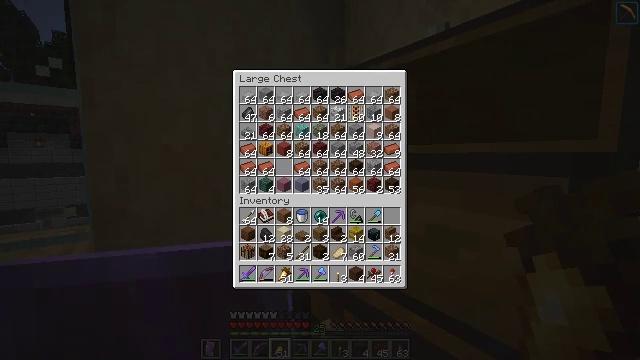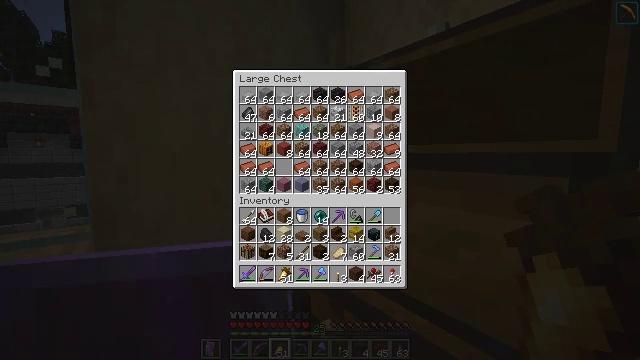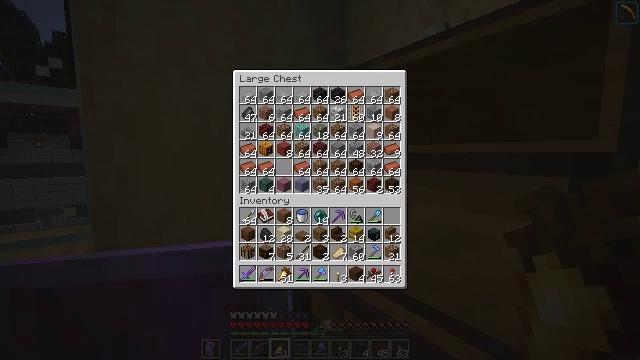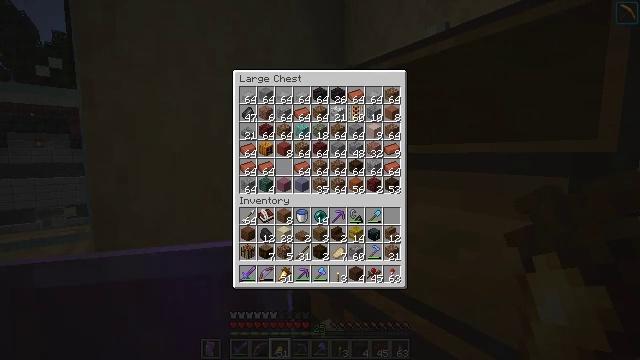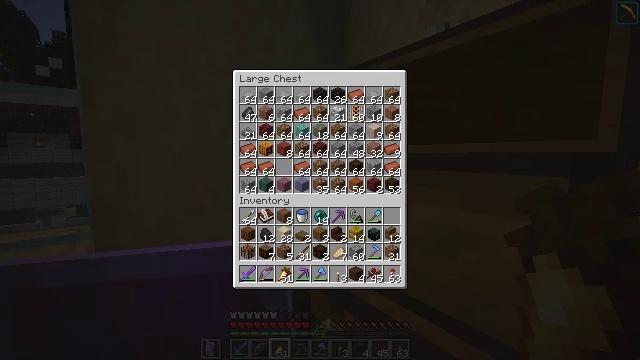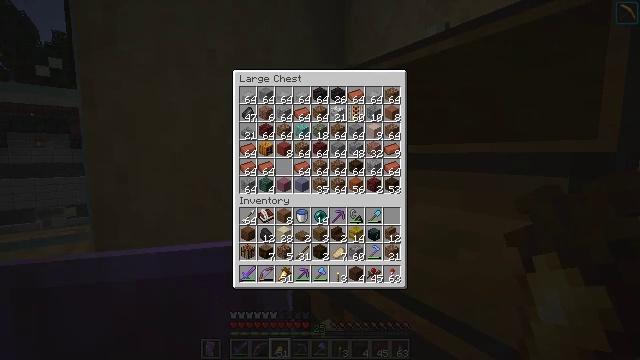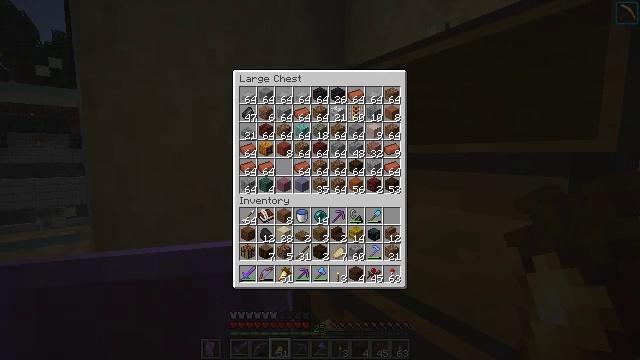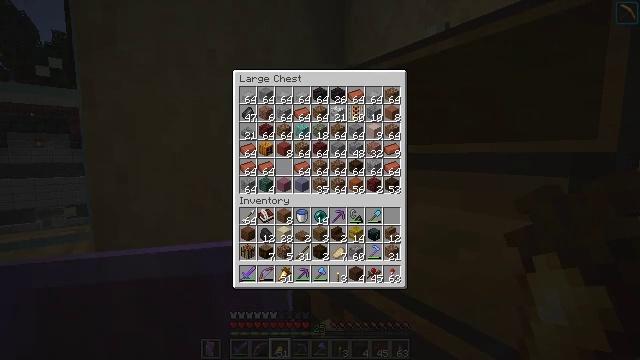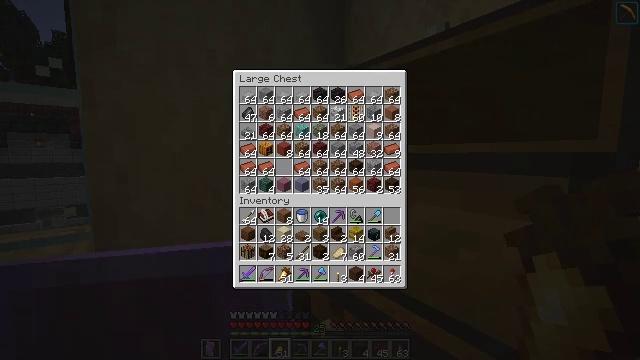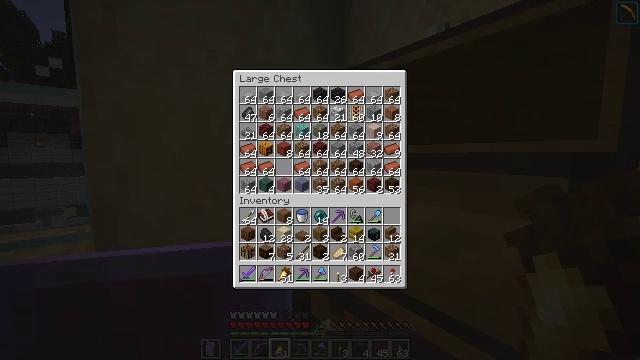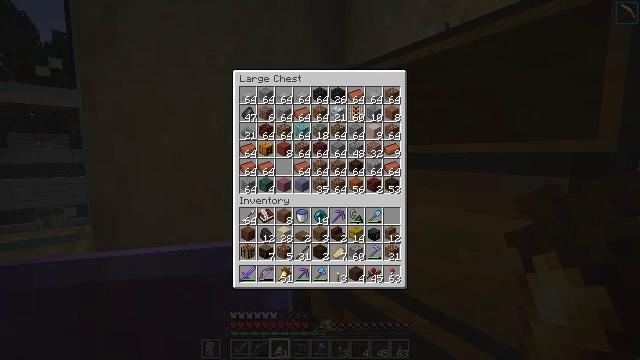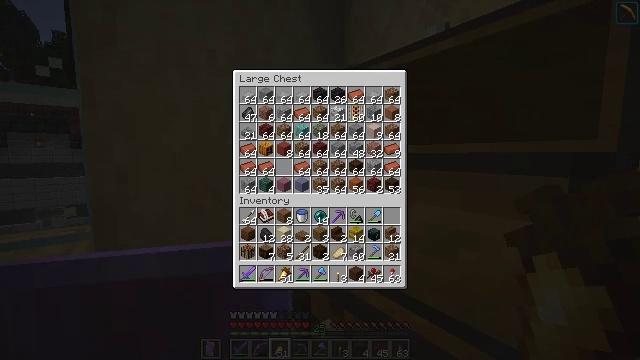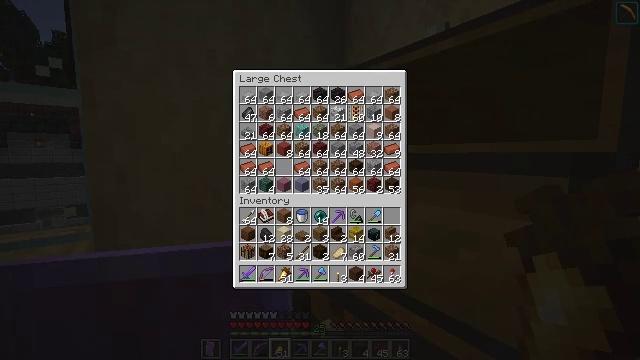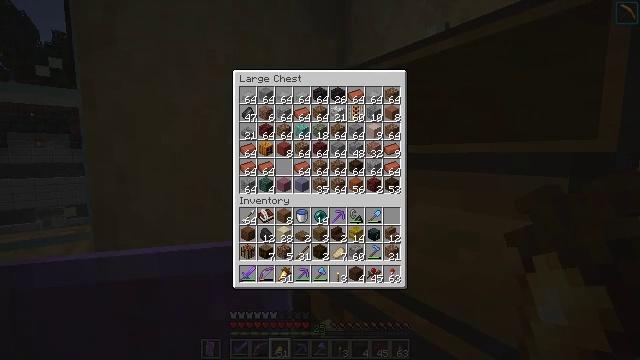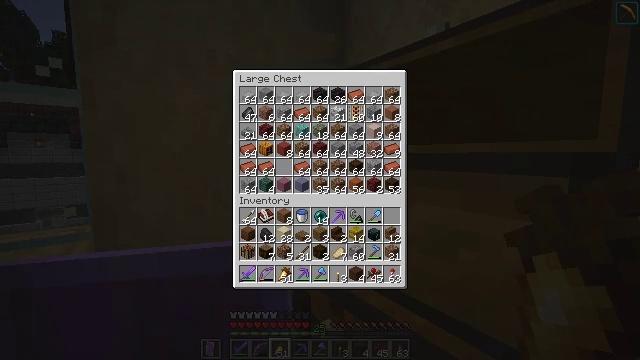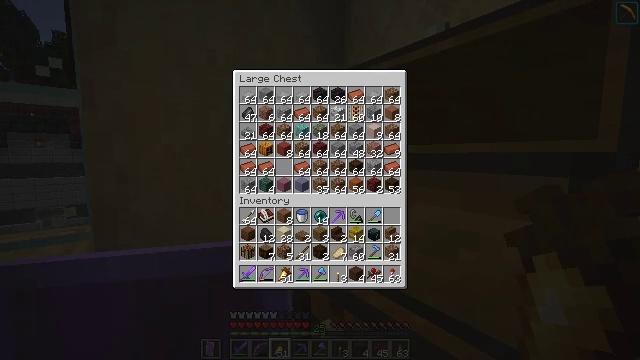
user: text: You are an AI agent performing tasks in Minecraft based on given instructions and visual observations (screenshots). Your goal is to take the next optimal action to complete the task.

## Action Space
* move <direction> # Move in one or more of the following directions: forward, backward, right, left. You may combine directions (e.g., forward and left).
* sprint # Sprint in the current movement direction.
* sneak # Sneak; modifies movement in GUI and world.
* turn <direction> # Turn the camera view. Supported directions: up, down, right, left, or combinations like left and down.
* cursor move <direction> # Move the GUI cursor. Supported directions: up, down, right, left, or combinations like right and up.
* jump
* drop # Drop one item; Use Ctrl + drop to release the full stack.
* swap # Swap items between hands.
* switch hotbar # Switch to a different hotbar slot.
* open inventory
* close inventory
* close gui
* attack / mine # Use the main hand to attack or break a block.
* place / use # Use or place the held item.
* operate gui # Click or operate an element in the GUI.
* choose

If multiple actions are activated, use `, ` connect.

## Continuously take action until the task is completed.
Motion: motion action
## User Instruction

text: Collect cocoa beans.
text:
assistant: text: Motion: no_op
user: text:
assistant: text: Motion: no_op
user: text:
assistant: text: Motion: no_op
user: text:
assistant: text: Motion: no_op
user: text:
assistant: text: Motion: no_op
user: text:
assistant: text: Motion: no_op
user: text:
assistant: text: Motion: no_op
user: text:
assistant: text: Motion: no_op
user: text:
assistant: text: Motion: no_op
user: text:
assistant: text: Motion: no_op
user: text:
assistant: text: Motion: no_op
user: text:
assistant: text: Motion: no_op
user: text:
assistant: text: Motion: no_op
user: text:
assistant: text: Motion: no_op
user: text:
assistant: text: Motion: no_op
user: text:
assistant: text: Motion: no_op
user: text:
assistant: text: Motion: no_op
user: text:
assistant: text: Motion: no_op
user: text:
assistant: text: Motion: no_op
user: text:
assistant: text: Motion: no_op
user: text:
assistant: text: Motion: no_op
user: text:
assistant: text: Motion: no_op
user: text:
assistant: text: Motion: no_op
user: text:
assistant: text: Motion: no_op
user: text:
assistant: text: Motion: no_op
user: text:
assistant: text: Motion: no_op
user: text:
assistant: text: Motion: no_op
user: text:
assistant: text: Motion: no_op
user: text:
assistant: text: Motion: no_op
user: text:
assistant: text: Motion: no_op